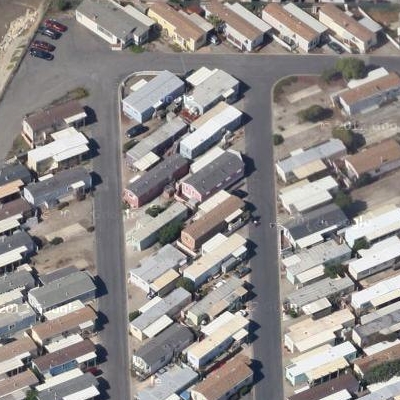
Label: Resident